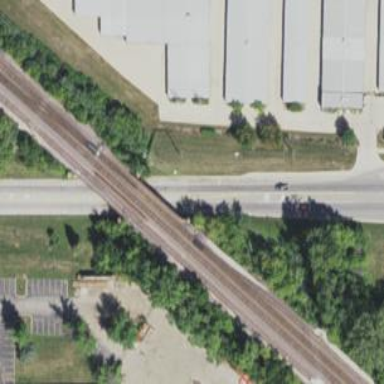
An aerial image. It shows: Bridge over railway siding.